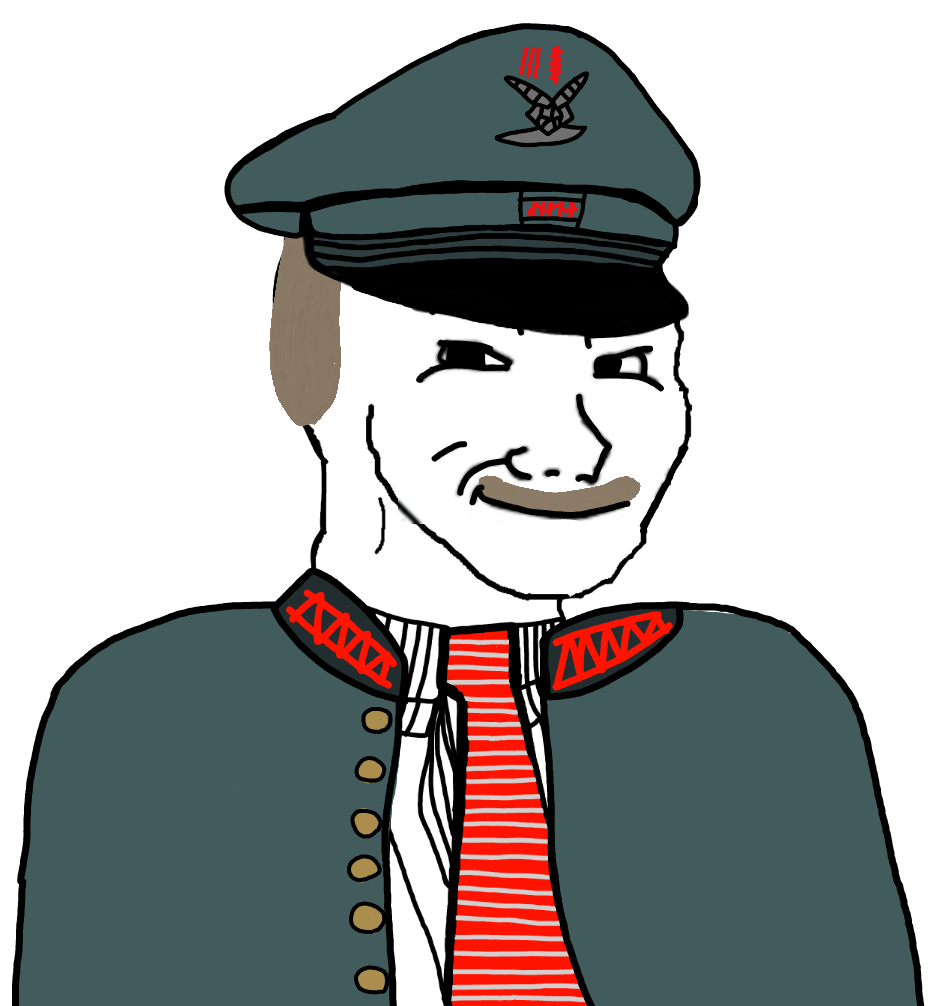
Label: 5_Smugjak